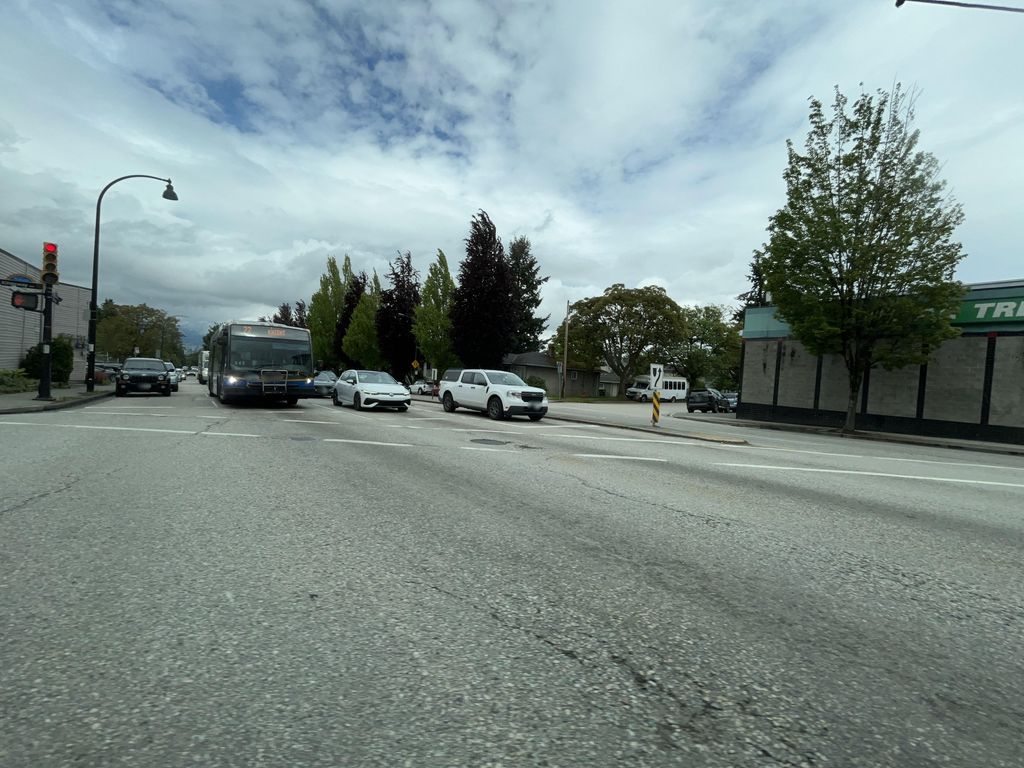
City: vancouver